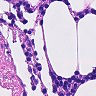
Metastatic tissue present: no